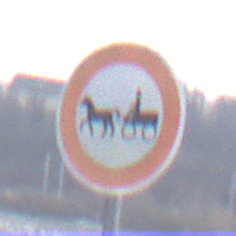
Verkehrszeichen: VerbotGespannfuhrwerke
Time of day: MorningAfternoon
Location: Outdoor (Suburban)
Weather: Overcast
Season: NotSpecified
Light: Natural